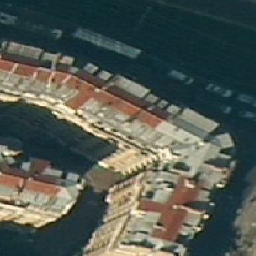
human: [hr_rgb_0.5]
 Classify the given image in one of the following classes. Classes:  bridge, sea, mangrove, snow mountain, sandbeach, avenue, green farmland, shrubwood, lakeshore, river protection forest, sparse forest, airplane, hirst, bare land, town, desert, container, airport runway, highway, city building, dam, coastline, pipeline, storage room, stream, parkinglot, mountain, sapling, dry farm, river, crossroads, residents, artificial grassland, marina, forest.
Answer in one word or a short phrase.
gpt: city building